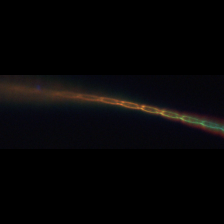
Taxon: Psuedo-nitzschia
Group: Diatoms